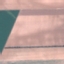
Land use / land cover class: AnnualCrop